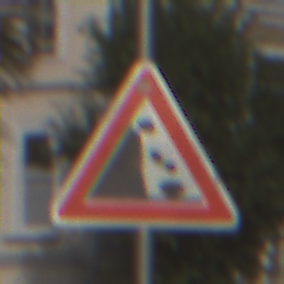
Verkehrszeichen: SteinschlagLinks
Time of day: MorningAfternoon
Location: Outdoor (Urban)
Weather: PartlyCloudy
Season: NotSpecified
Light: Natural